Question: The question requires to output the input following the rules below:
'''
1. if the input character is between A-Z, or a-z, the out put character would be
the following letter, abc-->bcd
2. if the input is Z or z, the output would be A or a, z->a,Z->A
3. if the input is space, then it remains the same
4. if the input is anything else, increment its ascii value by 1, and print.
'''
This is an example:
'''
input: abcZ ]
output: bcdA ^
'''
Here is my code:
'''
#include <iostream>
using namespace std;
int main()
{//use ASCII to get a code for input by changing a to b, b to c....z to a, space remain the same, everything else ++
char c,d;
int i=0;
for(i=0;;i++)
{
if (('A' <= (c=cin.get()) < 'Z')||('a' <= (c=cin.get()) < 'z'))
{
d=c+1;
}
else if(c=cin.get()==32)// ascii value of space is 32
d=c;
else if((c=cin.get())=='Z')
d='A';
else if((c=cin.get())=='z')
d='a';
else
{
c++;
d=c;
}
cout<<d;
}
cout<<endl;
return 0;
}
'''
This is the output:

What I am thinking is that '♂️' is the output of enter key, but I dont want an output for enter key.
space,Z and z don't convert properly either.
Can anyone help me with the code?Thank you.
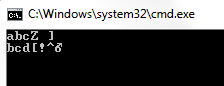
Answer: You've got a bunch of problems here. Here are some hints:
1) Call 'cin.get()' just once per loop iteration. That is:
'''
for (...)
{
c = cin.get();
// do not call cin.get() beyond this point.
// use the c variable instead
...
}
'''
2) Be careful around your compound conditionals.
Instead of: '('A' <= c < 'Z')', you really want: '('A' <= c && c < 'Z')'
3) Add another condition to check for 10. This is the code for the line feed character. If this is detected, just do a 'cout << endl'
There are a number of ways to simplify the logic here too. Keep trying!